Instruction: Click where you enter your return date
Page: home
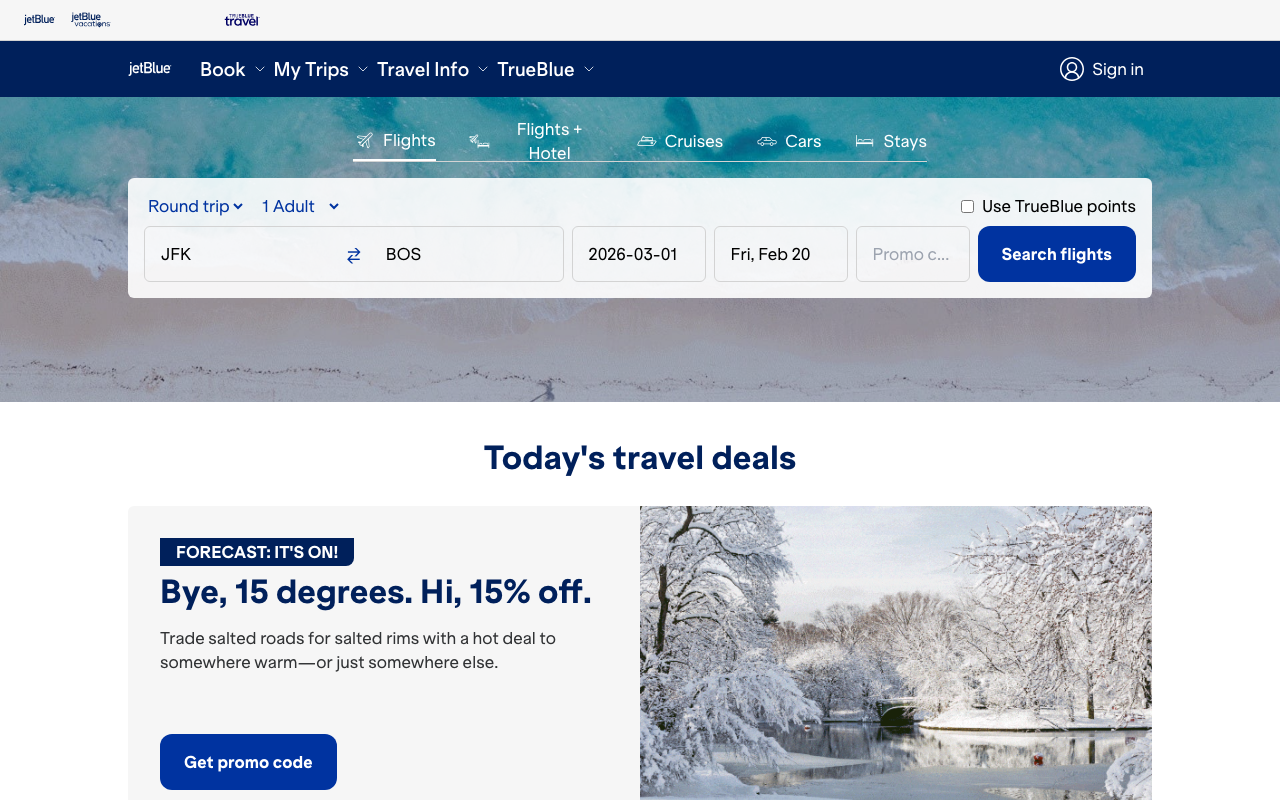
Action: click